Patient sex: F
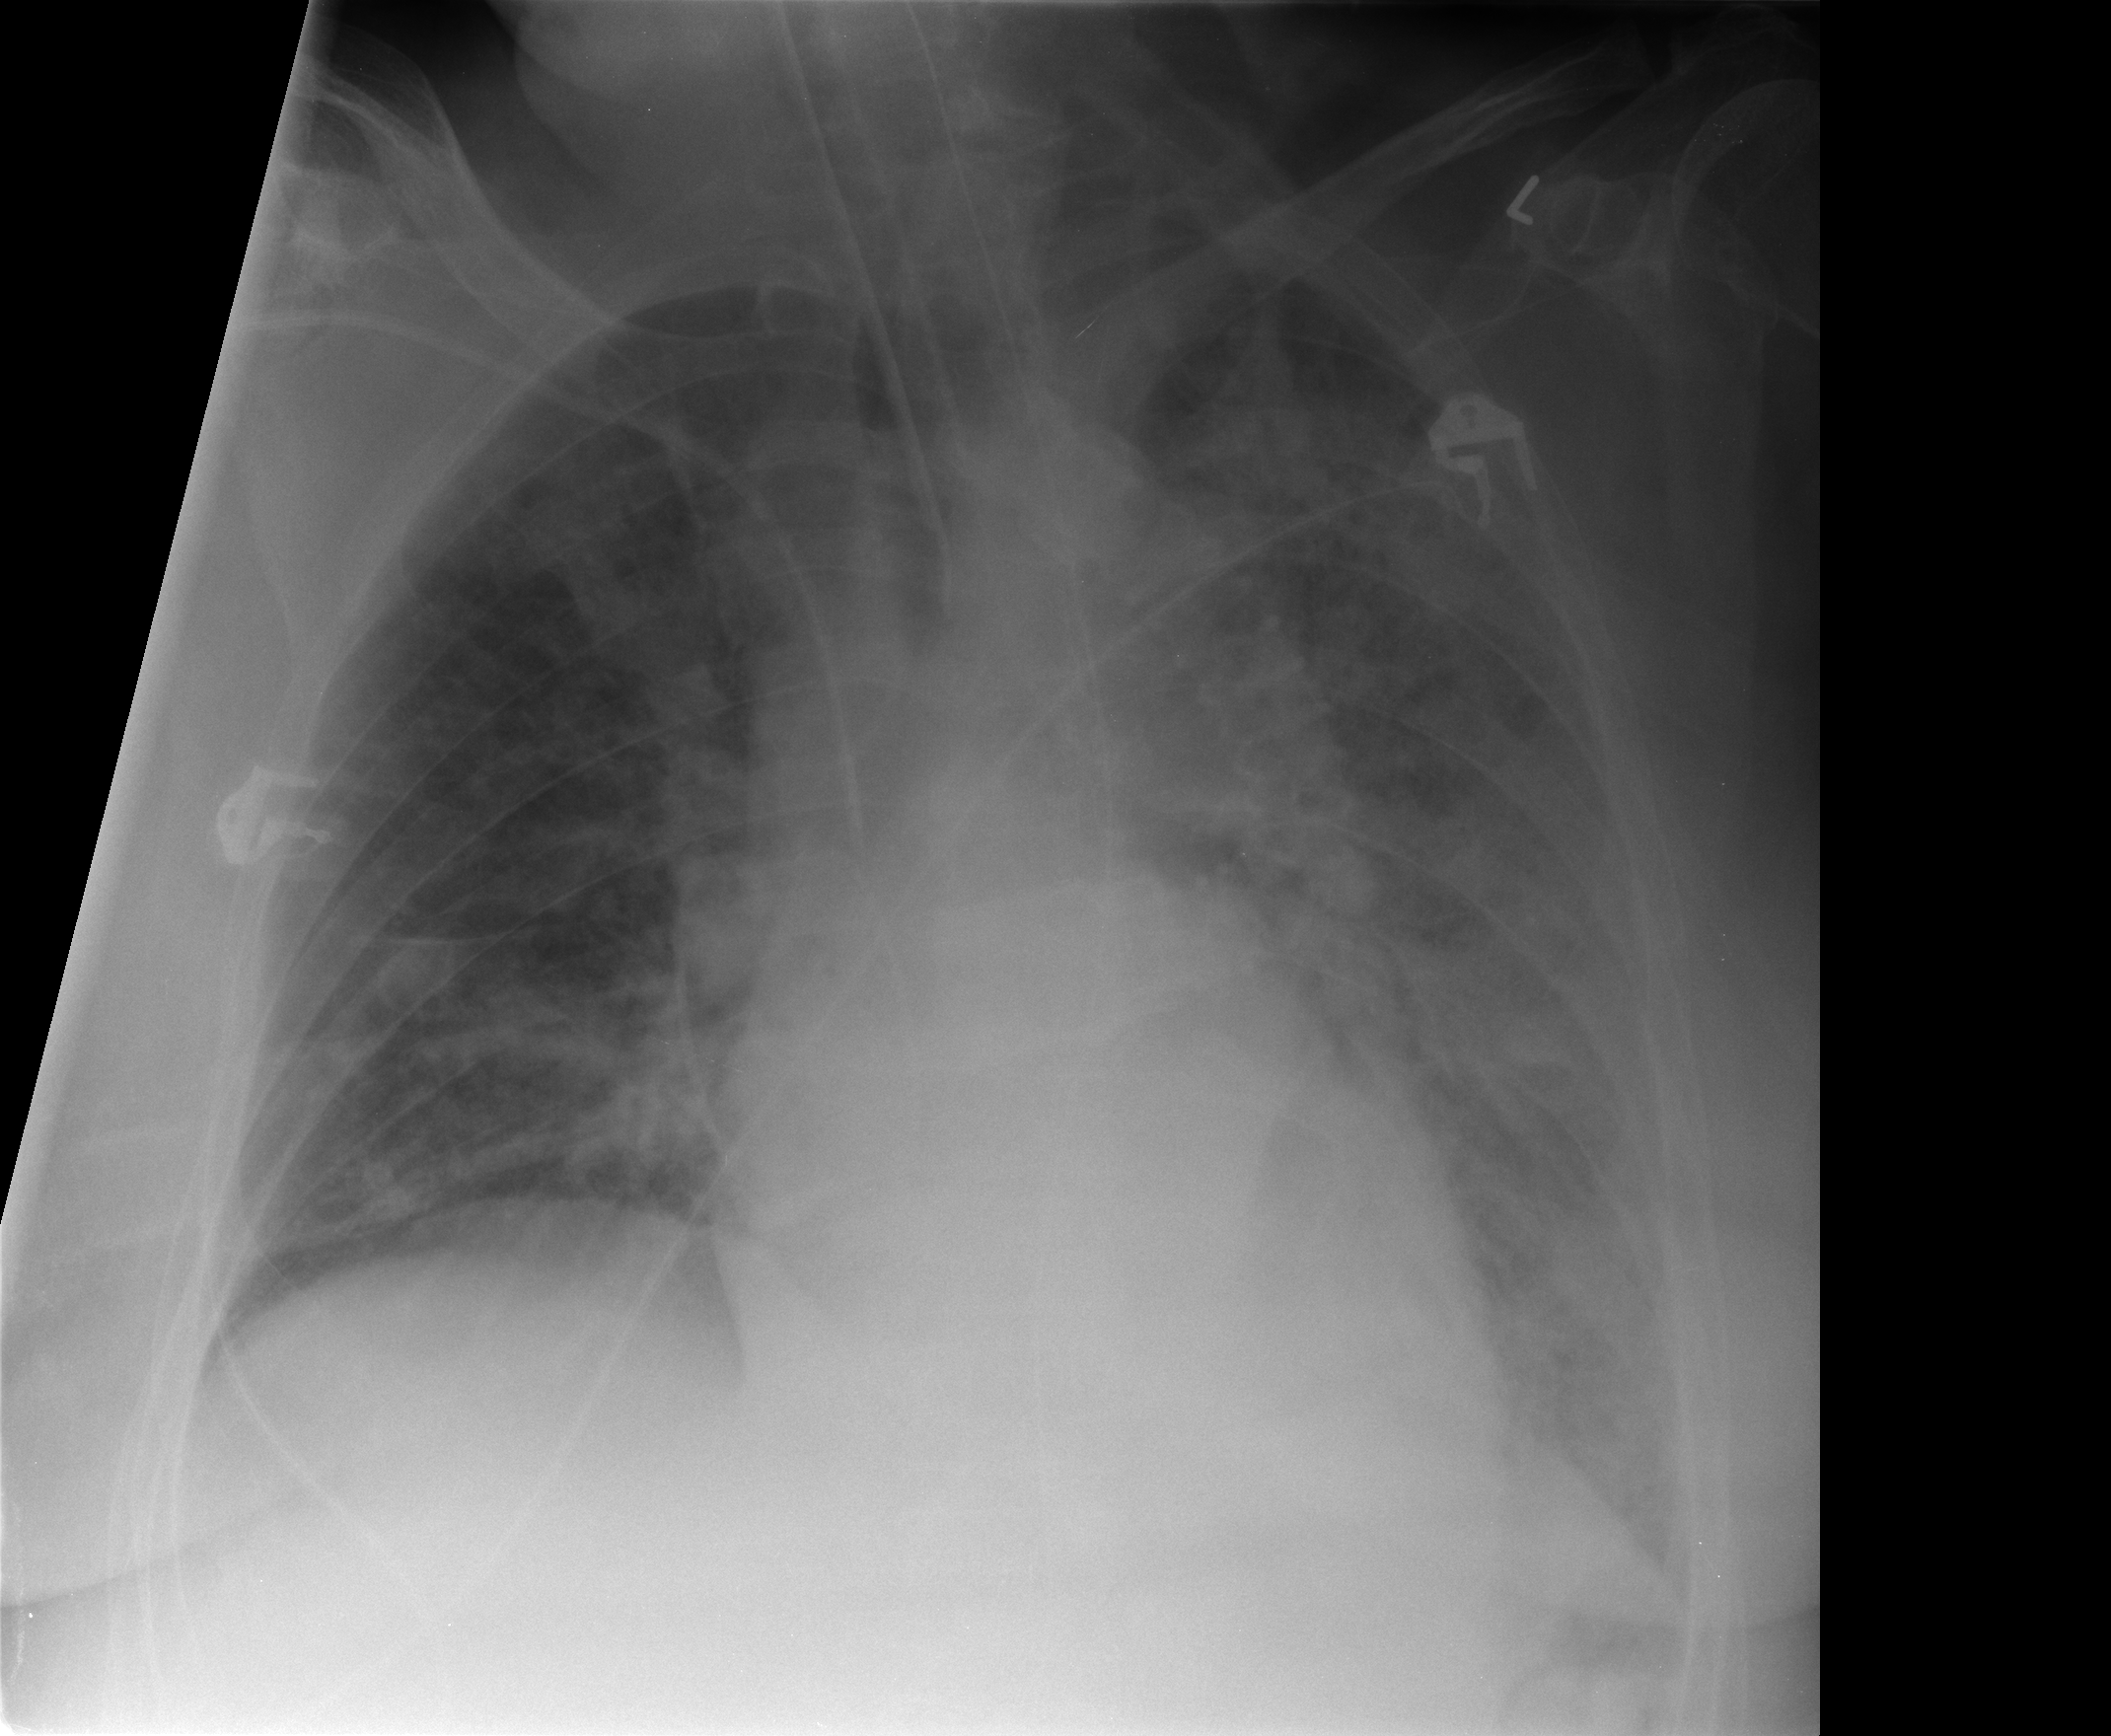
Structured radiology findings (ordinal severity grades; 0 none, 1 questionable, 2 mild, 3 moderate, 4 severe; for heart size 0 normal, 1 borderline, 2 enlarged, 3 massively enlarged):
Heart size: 1
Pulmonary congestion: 2
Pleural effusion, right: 0
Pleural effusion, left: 2
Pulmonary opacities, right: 2
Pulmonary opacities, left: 3
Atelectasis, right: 2
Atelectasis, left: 2